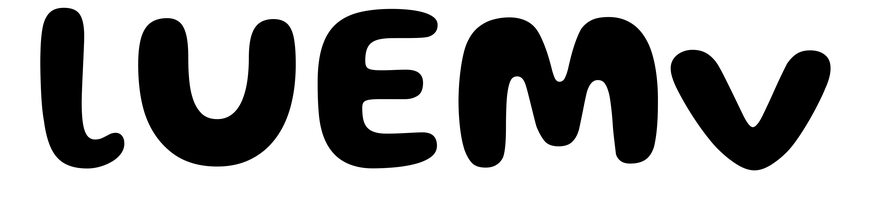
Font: Gluten_SemiBold